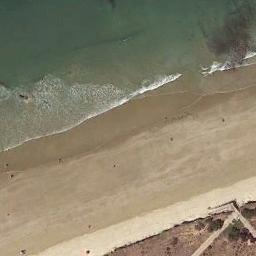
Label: beach